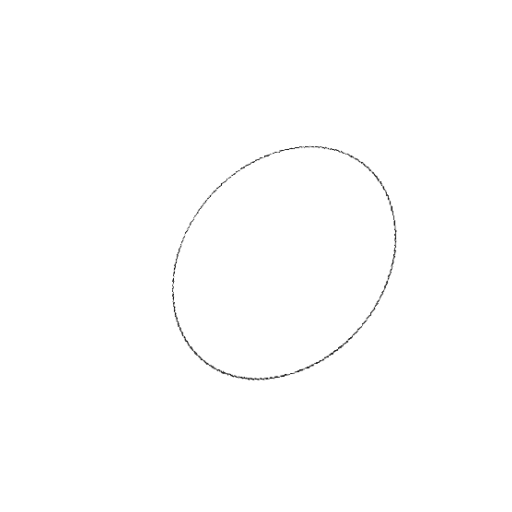
Crossing number: 0